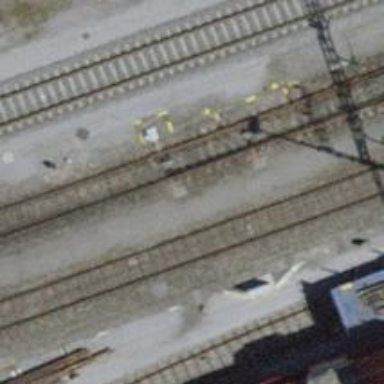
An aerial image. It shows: Railway switch.